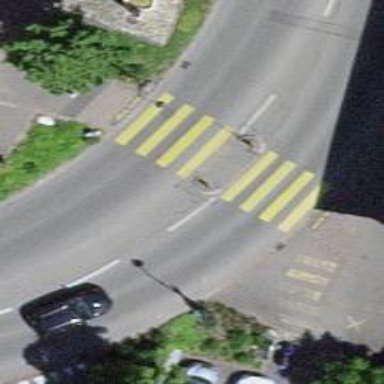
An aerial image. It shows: Uncontrolled zebra crossing with pedestrian island.